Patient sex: F
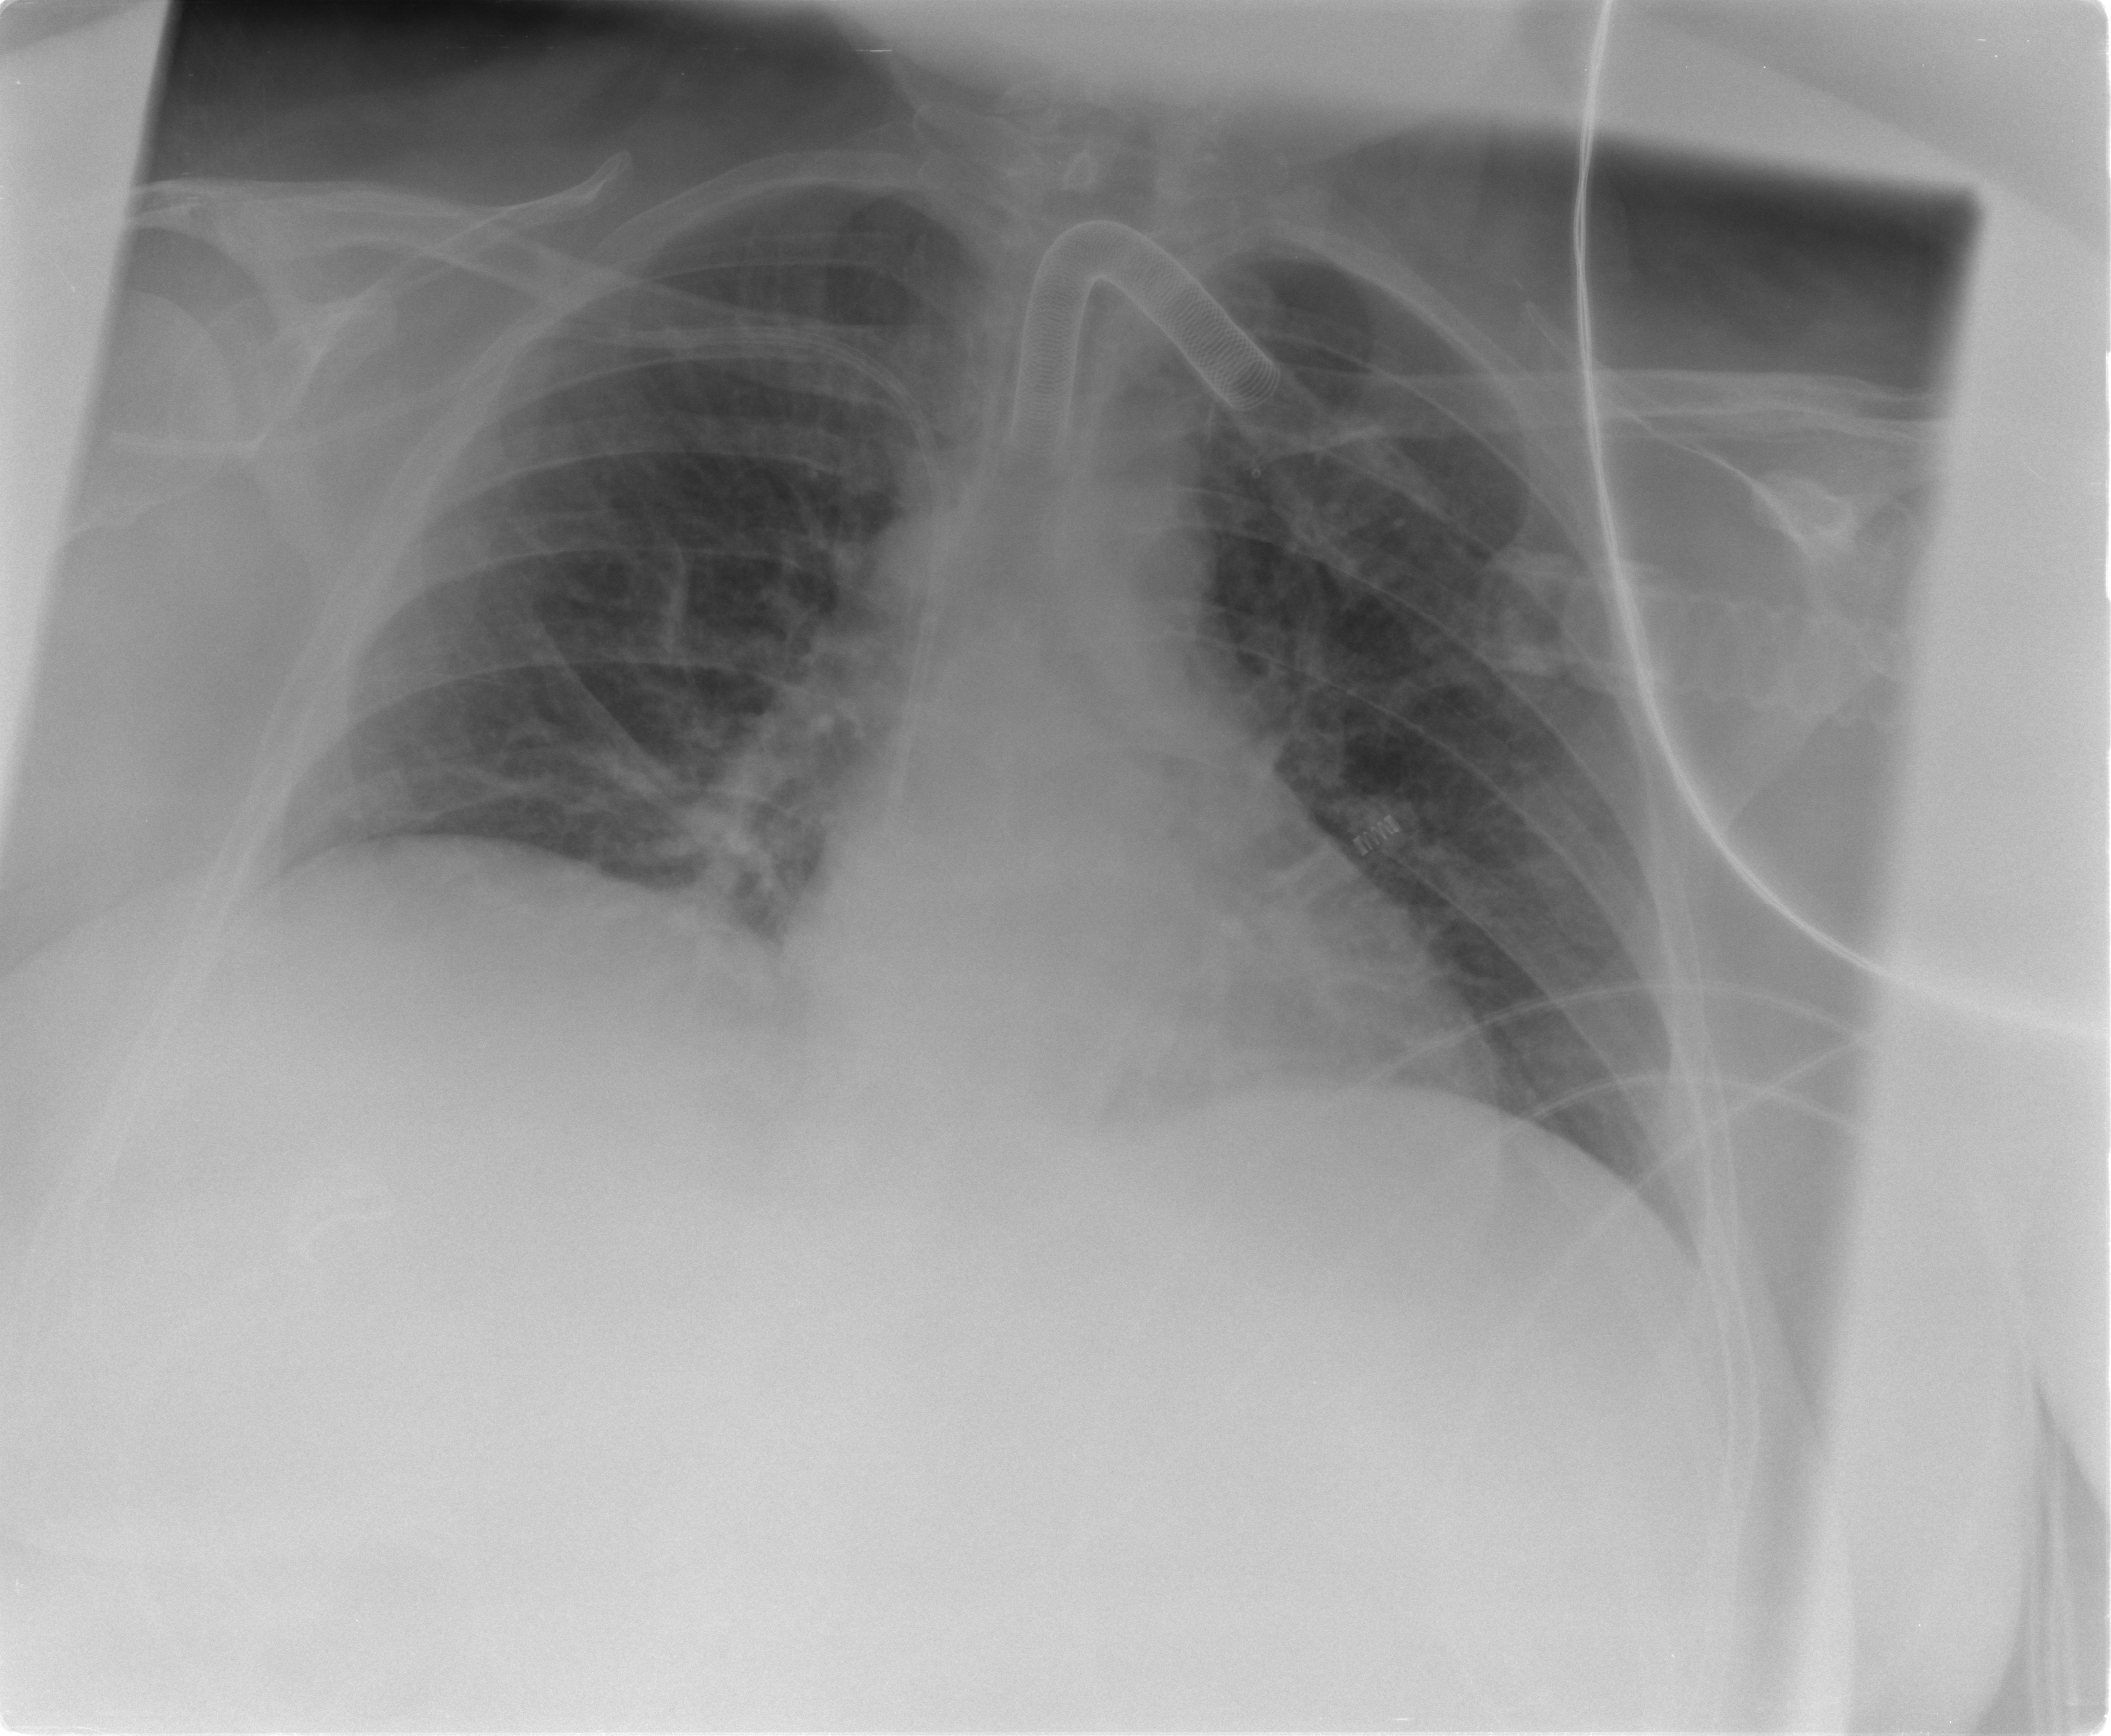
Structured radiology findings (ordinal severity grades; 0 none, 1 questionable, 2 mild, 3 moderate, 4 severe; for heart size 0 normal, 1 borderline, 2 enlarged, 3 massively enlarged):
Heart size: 0
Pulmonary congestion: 0
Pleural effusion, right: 0
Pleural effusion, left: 0
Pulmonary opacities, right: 0
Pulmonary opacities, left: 0
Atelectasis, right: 1
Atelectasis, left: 0